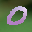
Label: 0